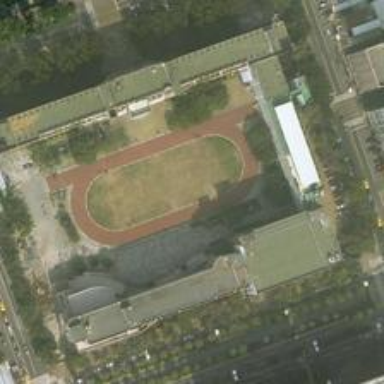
The semi-old playground is located in a very good location, with row upon row of tall buildings nearby .